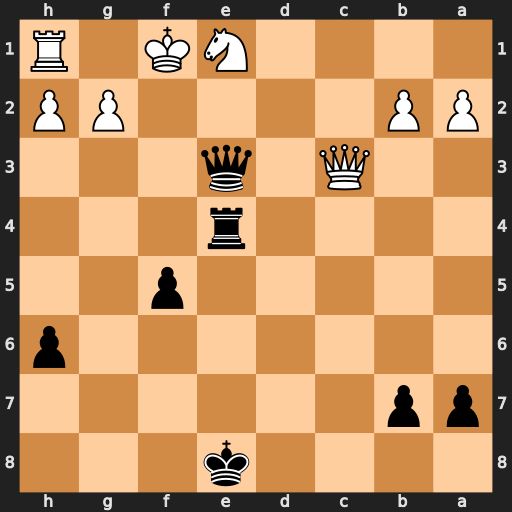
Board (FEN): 4k3/pp6/7p/5p2/4r3/2Q1q3/PP4PP/4NK1R
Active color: b
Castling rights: -
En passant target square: -
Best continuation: Qe2+ Kg1 Qxe1+ Qxe1 Rxe1+ Kf2 Rxh1